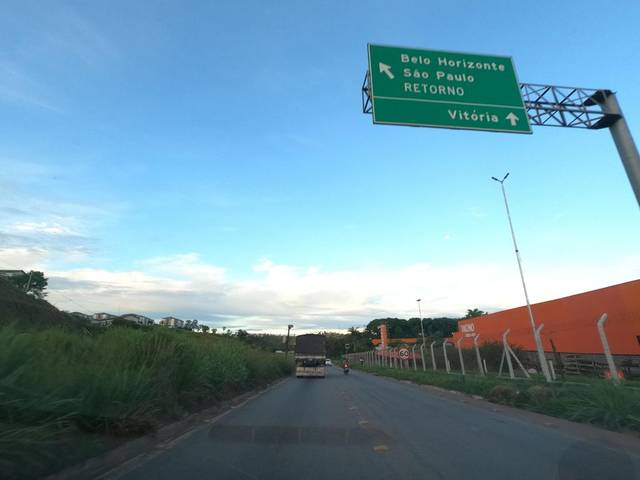
Region: Brazil
Coordinates: -19.846, -43.887